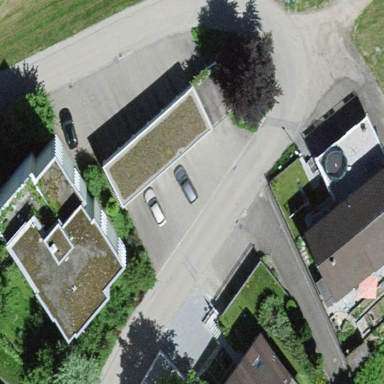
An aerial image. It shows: Parking area.